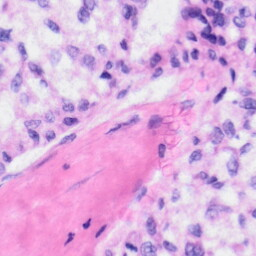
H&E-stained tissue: Liver